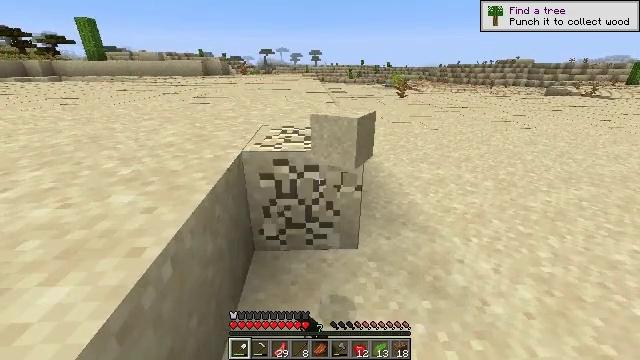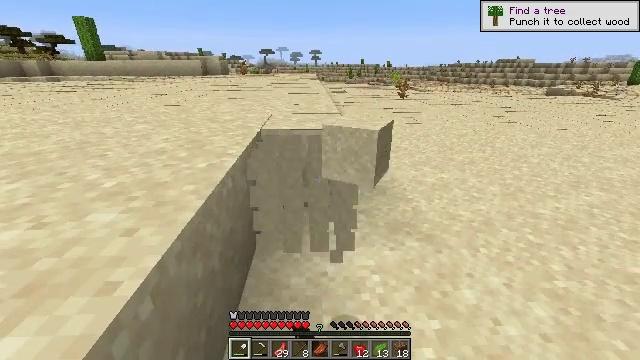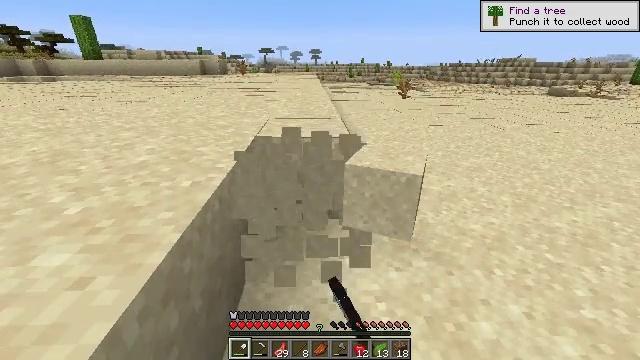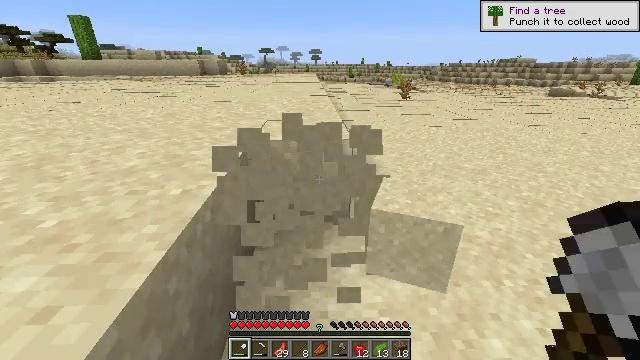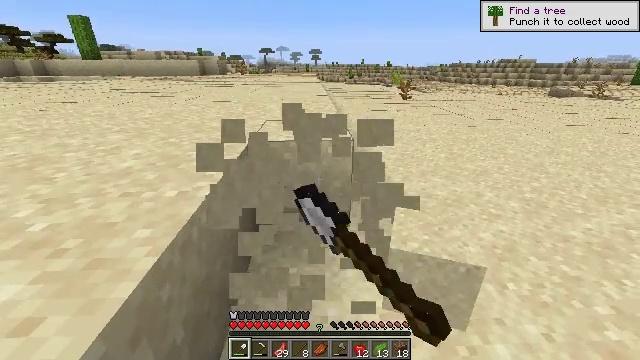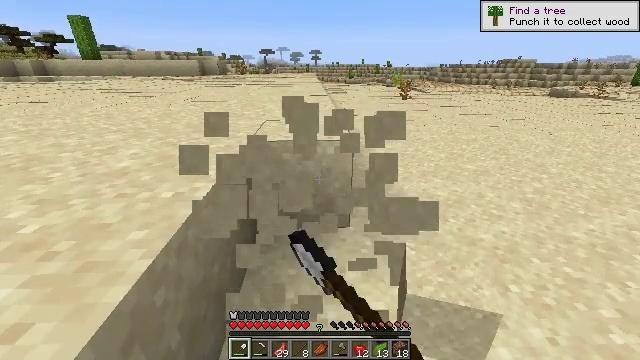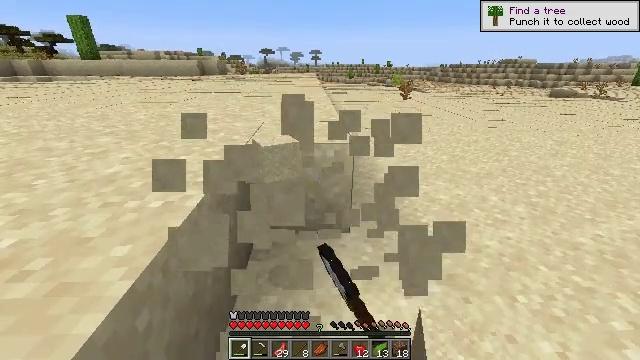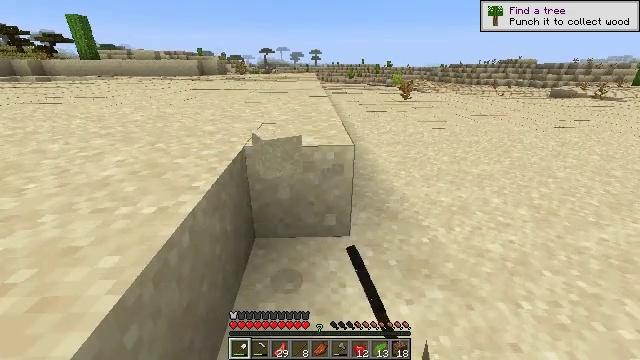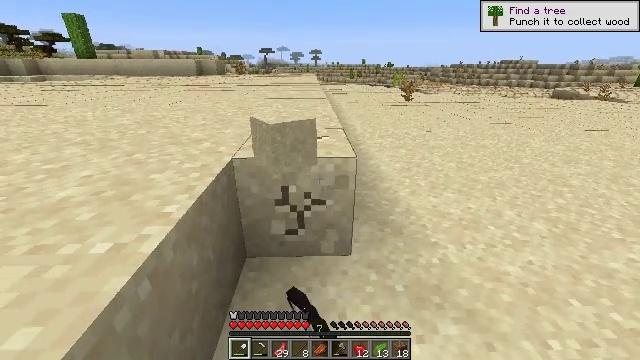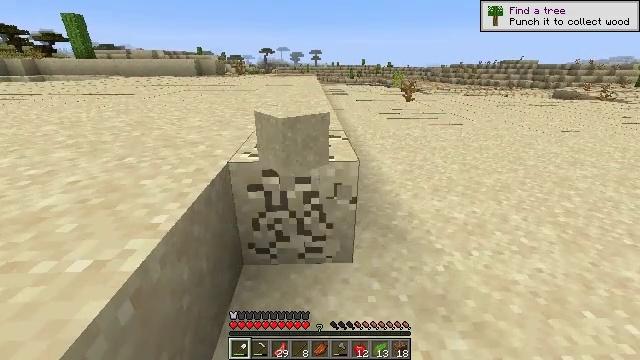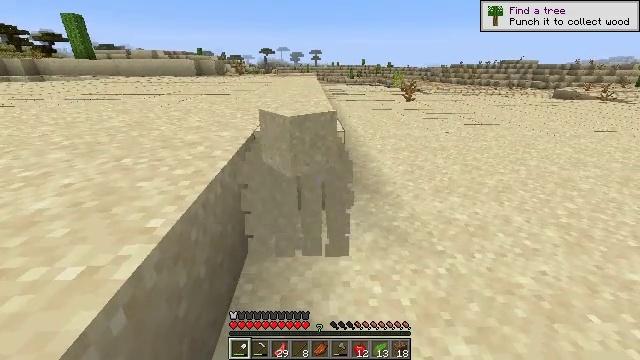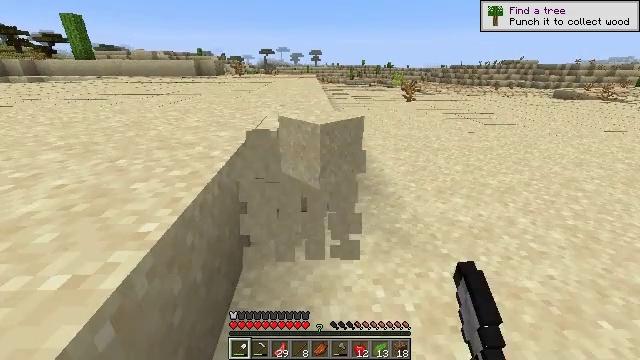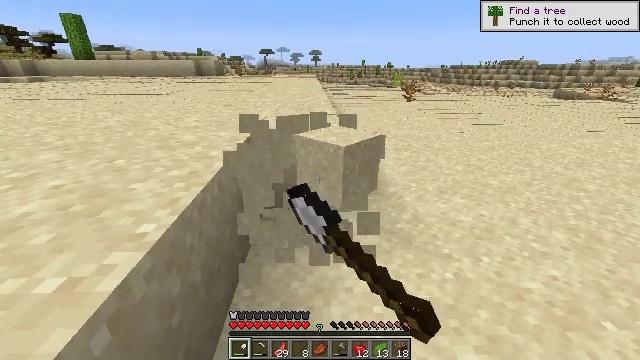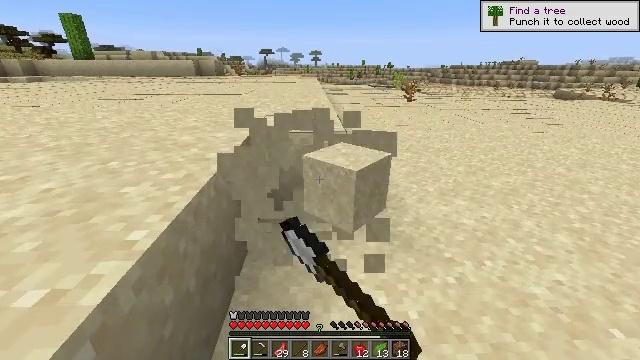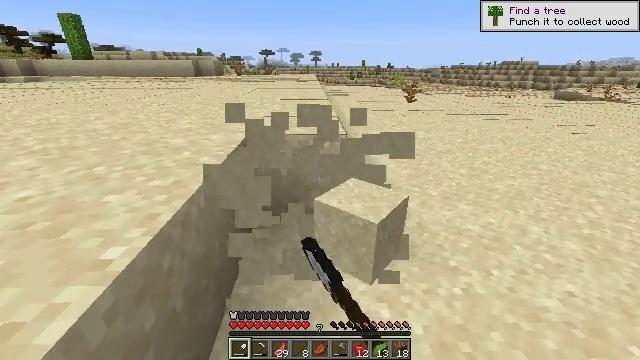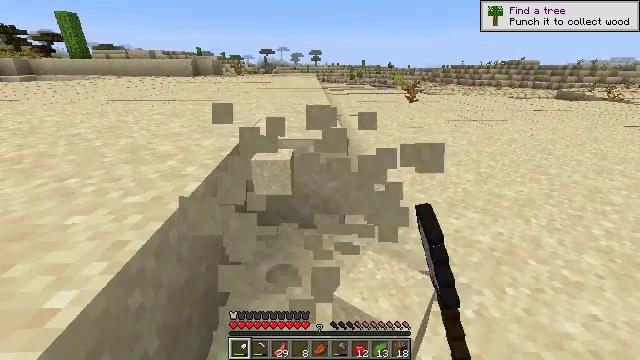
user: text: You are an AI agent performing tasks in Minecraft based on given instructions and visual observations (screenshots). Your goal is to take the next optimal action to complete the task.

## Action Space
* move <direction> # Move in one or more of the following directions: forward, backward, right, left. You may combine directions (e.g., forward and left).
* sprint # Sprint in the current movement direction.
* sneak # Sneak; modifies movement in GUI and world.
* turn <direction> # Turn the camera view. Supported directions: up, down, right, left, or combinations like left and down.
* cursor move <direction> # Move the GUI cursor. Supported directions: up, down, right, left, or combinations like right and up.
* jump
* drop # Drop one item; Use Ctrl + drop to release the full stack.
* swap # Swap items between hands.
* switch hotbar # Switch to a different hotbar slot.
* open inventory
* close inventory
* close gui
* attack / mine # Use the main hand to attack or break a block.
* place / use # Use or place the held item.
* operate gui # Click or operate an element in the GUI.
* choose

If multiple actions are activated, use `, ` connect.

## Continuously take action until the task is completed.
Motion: motion action
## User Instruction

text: Dig up some sand.
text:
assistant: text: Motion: move forward, attack / mine
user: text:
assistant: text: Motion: move forward, attack / mine
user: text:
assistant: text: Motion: attack / mine
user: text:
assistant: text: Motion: attack / mine
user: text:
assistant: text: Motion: attack / mine
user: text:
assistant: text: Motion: move forward, attack / mine
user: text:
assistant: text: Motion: move forward, attack / mine
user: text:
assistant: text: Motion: move forward, attack / mine
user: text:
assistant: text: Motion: attack / mine
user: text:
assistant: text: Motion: attack / mine
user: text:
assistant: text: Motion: attack / mine
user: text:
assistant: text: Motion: attack / mine
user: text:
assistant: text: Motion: move forward, attack / mine
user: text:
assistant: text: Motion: move forward, attack / mine
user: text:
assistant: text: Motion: move forward, attack / mine
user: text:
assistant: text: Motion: move forward, attack / mine
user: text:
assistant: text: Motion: attack / mine
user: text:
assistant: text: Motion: attack / mine
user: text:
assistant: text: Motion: attack / mine
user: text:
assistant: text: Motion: attack / mine
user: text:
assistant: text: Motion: move forward, attack / mine
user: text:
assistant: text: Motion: move forward, attack / mine
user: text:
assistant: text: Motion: move forward, attack / mine
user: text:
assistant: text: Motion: attack / mine
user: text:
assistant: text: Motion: attack / mine
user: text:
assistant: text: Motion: attack / mine
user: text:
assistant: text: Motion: attack / mine
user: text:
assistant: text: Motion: move forward, attack / mine
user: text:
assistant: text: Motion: move forward, attack / mine
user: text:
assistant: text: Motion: move forward, attack / mine